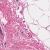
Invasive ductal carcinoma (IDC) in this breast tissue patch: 0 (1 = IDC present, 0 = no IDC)